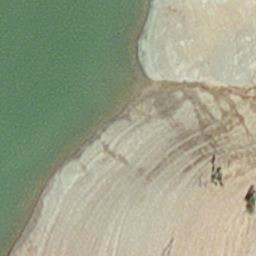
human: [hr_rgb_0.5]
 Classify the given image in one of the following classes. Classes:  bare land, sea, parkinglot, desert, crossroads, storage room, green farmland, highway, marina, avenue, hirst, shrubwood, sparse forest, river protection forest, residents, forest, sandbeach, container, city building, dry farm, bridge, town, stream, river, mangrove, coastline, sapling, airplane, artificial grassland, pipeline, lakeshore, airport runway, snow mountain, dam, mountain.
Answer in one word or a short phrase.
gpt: hirst